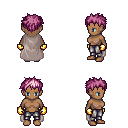
a pixel art fantasy rpg character, female body template, human, dark skin, gray cape, metal pants, pink bedhead hairstyle, gold gloves, four views (front, back, left, right), 2x2 character sprite sheet, small pixel art, hard edges, no anti-aliasing